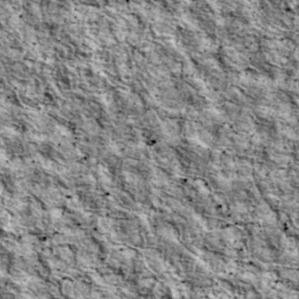
Label: non_frost